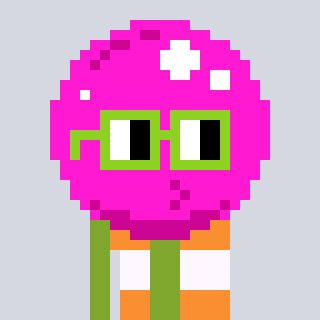
a pixel art character with square light green glasses, a bubblegum-shaped head and a slimegreen-colored body on a cool background